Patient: sex M, age 78
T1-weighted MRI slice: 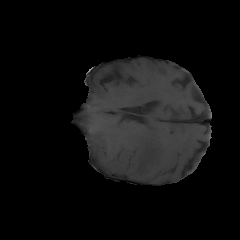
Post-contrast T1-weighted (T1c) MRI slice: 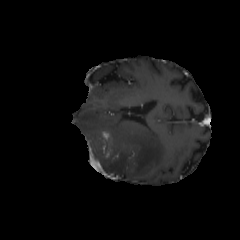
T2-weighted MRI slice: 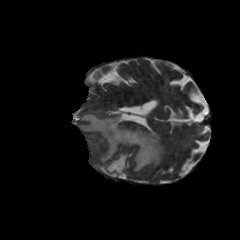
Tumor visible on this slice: yes
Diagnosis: Glioblastoma, IDH-wildtype
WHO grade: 4